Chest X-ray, PA view. Patient: 70 years old, sex F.
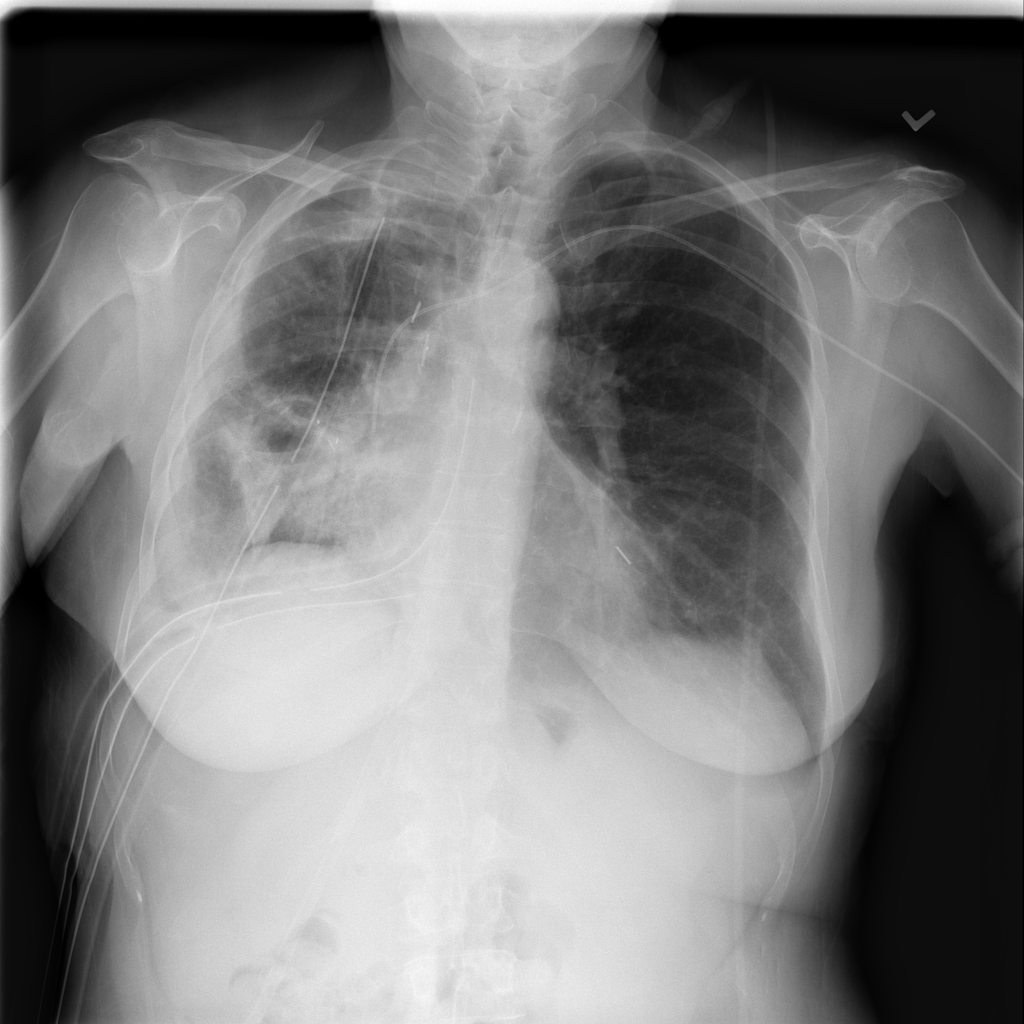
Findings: Pneumothorax